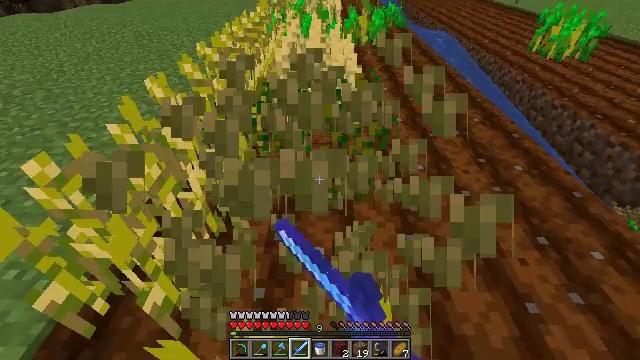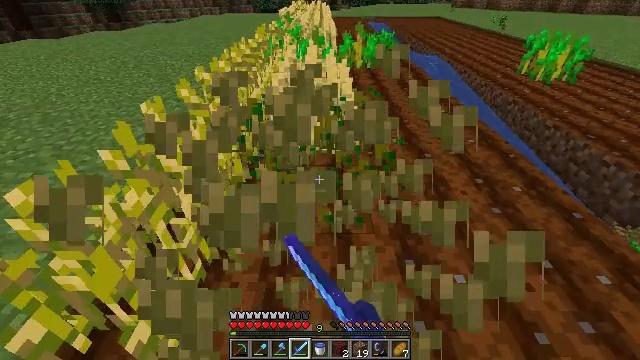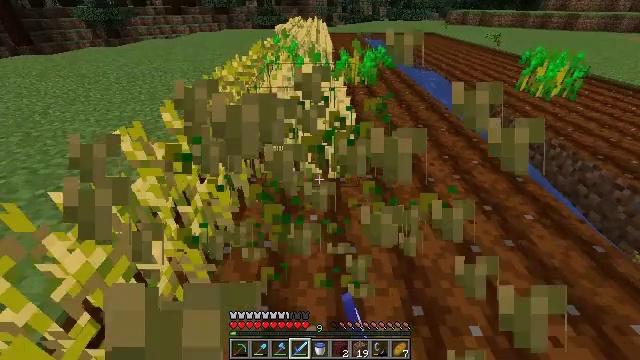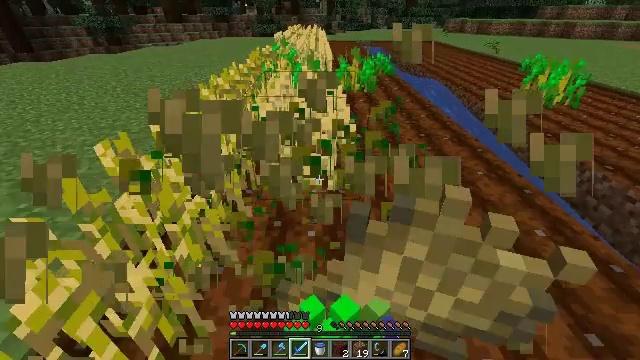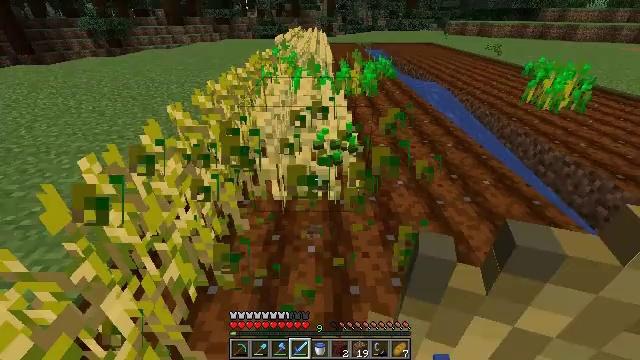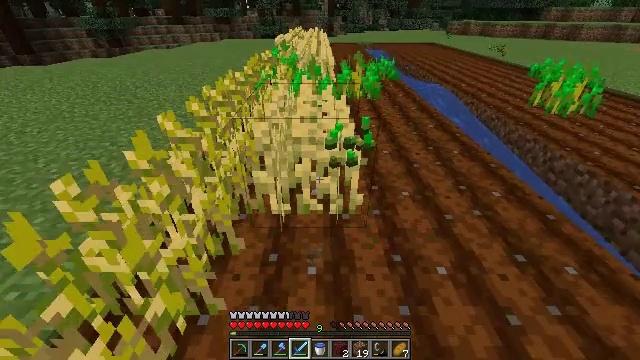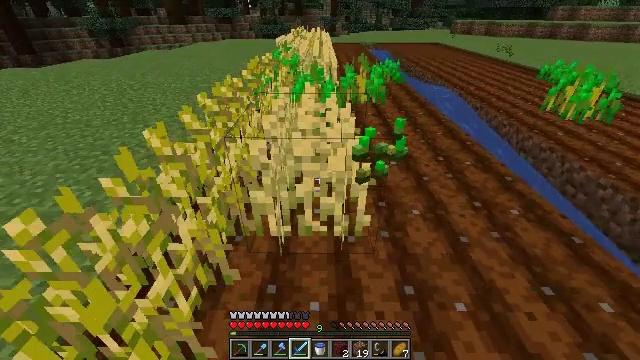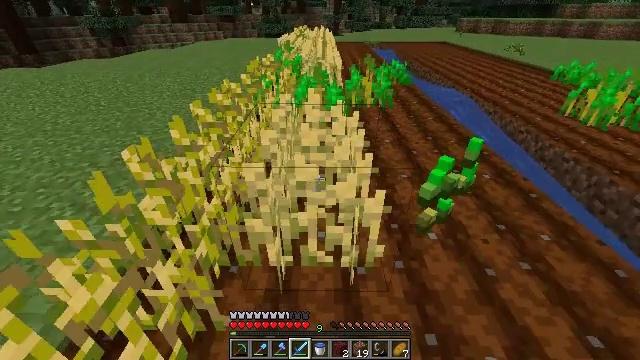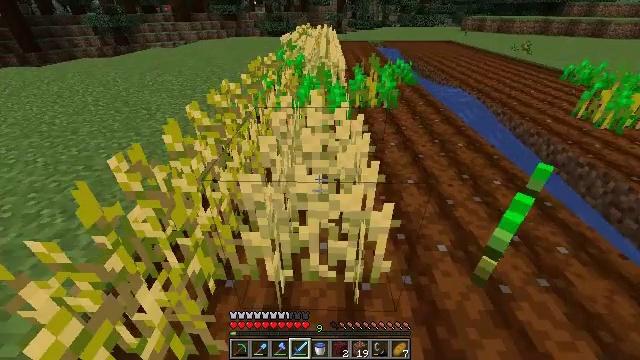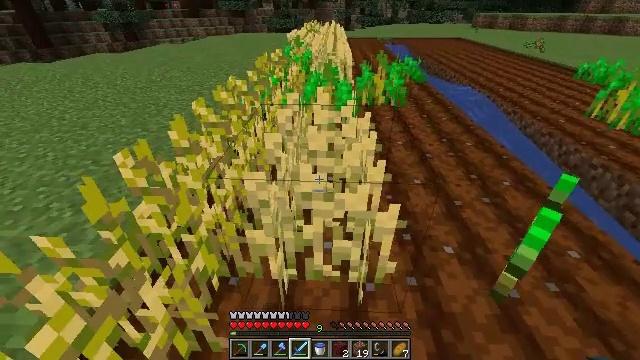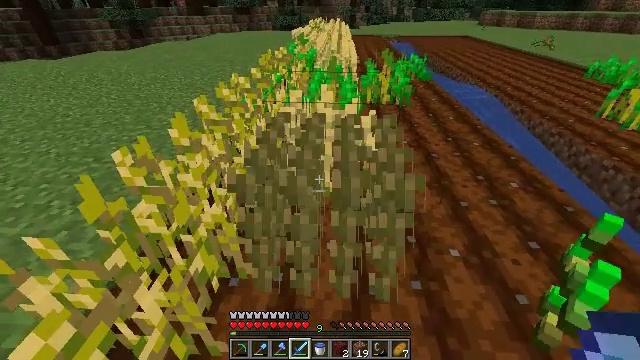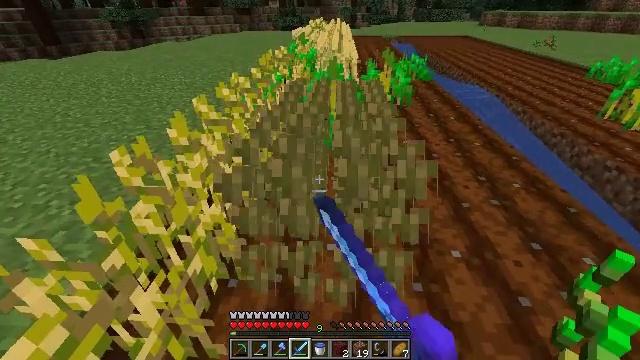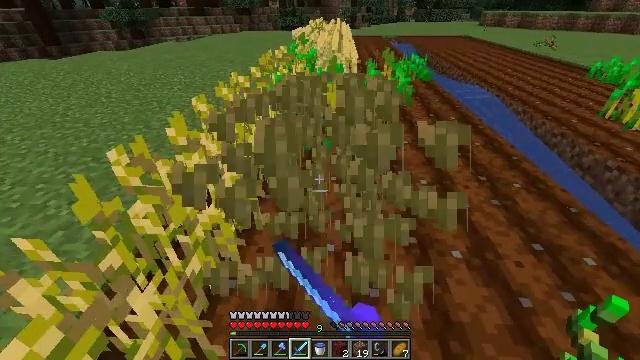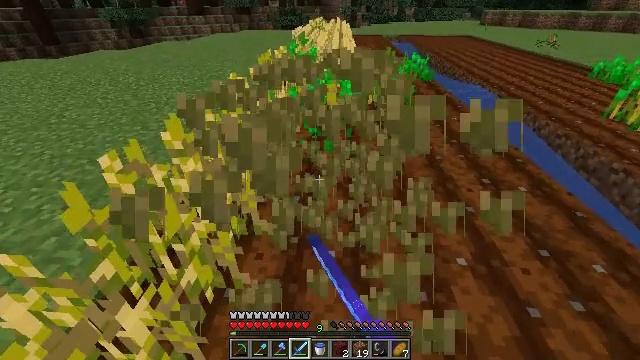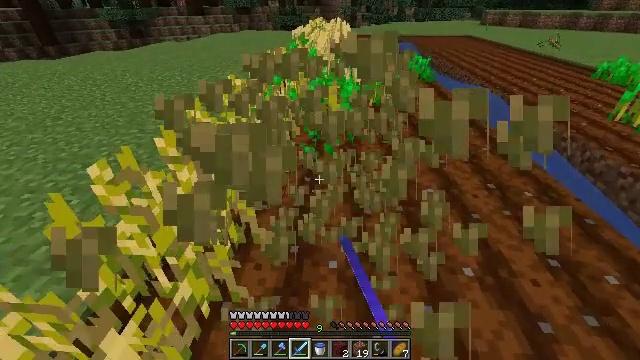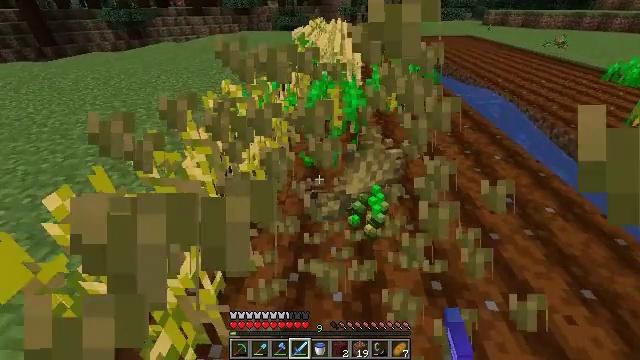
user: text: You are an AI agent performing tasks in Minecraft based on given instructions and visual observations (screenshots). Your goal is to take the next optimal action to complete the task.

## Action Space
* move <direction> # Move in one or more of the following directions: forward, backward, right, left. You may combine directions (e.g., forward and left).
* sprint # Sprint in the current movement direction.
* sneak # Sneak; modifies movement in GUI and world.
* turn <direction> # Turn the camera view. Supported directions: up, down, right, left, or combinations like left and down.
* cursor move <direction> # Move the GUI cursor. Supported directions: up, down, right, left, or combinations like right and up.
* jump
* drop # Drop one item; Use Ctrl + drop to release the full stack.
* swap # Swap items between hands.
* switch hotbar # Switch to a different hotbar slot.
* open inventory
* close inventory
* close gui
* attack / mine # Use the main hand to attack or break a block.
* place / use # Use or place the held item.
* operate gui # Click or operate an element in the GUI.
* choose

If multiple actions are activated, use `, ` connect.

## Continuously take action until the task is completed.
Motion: motion action
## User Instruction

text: Destroy the wheat to collect it.
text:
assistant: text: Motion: move forward, turn up
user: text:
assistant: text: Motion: move forward, turn up
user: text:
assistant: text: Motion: move forward, turn up
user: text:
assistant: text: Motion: move forward
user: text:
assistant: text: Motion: move forward
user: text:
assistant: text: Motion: move forward
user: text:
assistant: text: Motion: move forward
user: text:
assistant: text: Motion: no_op
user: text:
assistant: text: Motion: turn left
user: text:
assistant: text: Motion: attack / mine
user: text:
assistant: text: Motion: attack / mine
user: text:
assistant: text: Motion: attack / mine
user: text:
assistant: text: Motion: move forward, attack / mine
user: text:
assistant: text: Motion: move forward
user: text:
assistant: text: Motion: move forward
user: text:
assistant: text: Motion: move forward
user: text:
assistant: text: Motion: move forward
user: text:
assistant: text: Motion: move forward
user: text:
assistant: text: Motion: move forward
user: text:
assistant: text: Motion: move forward
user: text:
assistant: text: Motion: move forward, turn down
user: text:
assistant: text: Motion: move forward
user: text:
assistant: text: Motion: move forward
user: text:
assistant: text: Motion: move forward, turn left and down
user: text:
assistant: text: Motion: no_op
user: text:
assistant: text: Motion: no_op
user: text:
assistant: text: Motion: move forward, turn right
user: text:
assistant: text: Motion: move forward, turn right and up
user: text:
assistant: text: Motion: move forward, turn right and up
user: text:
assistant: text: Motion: move forward, turn right